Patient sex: M
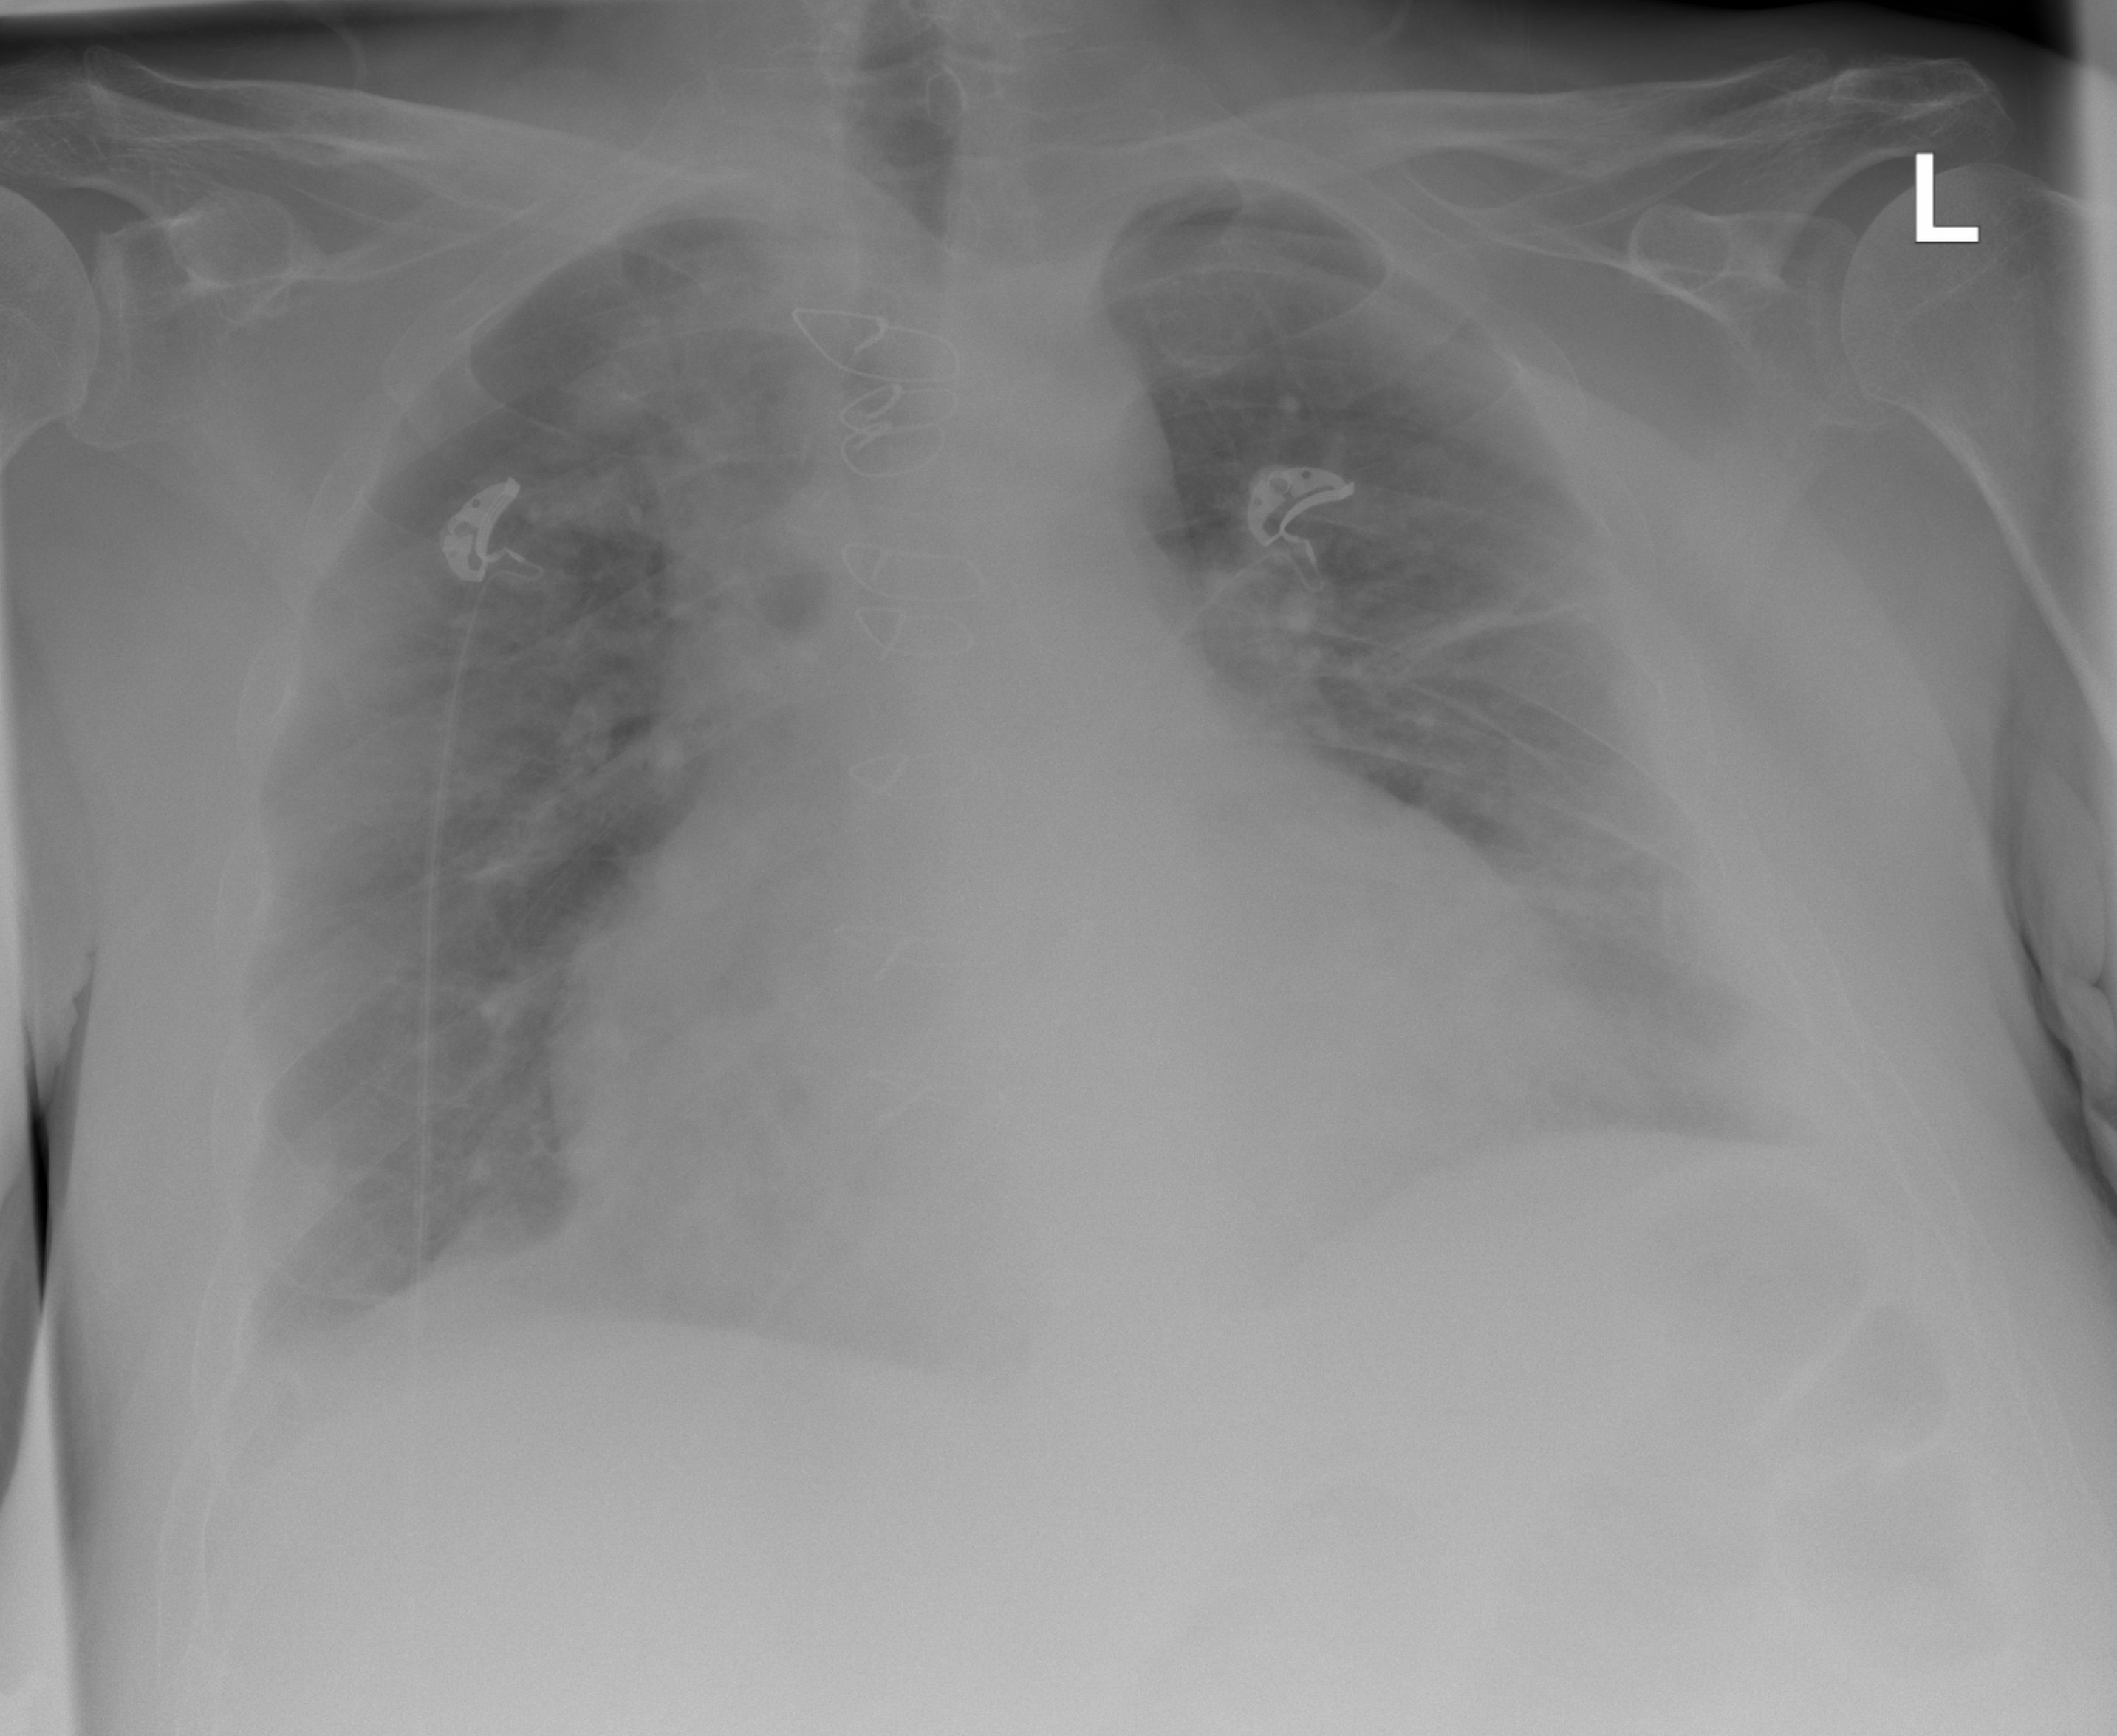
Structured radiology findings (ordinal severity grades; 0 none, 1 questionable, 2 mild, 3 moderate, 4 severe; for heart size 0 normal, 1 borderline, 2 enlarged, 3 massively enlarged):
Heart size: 2
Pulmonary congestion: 0
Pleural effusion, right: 0
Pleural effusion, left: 0
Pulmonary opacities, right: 0
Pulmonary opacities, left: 0
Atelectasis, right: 1
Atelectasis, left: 2